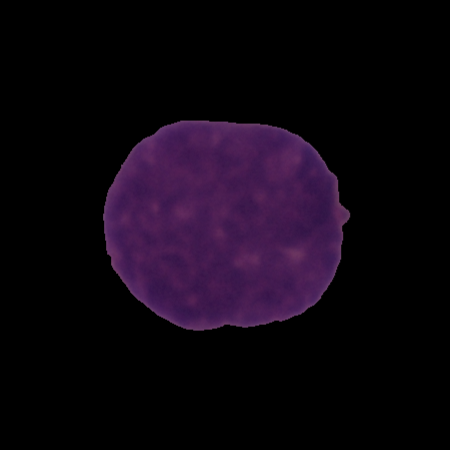
Label: cancer